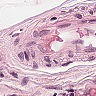
Metastatic tissue present: no